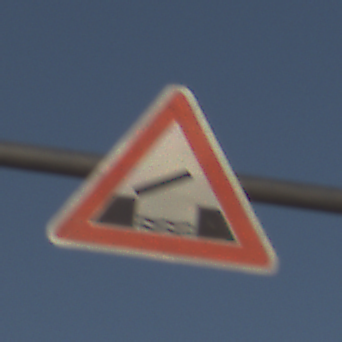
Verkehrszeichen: BeweglicheBruecke
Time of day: SunriseSunset
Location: Outdoor (Nature)
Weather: Clear
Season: NotSpecified
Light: Natural